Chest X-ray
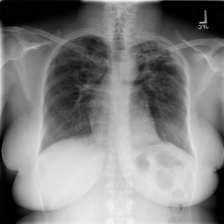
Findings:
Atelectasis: negative
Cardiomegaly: negative
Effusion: negative
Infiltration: positive
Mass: negative
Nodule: negative
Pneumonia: negative
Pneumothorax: negative
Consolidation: negative
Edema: negative
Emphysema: negative
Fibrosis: positive
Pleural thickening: negative
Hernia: negative